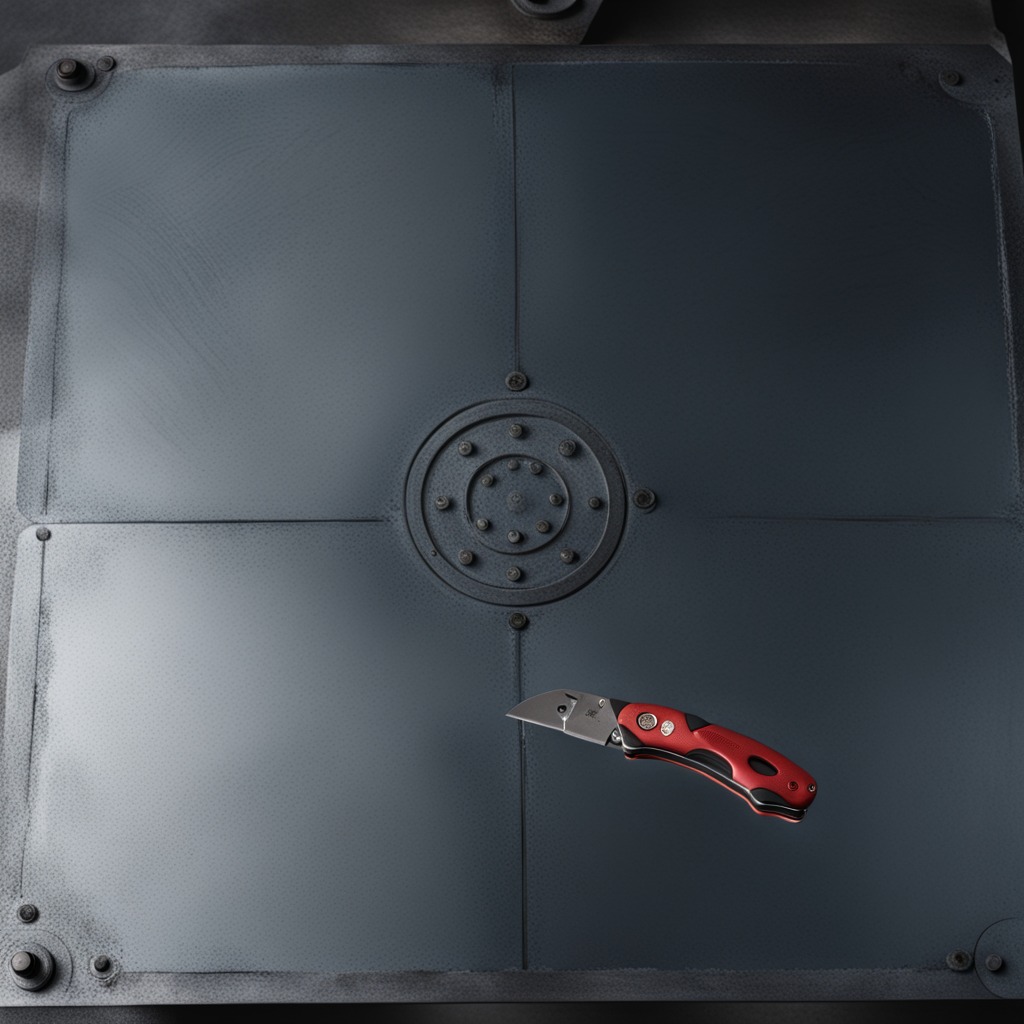
A utility knife is lying on the cold steel table in a mining workshop.